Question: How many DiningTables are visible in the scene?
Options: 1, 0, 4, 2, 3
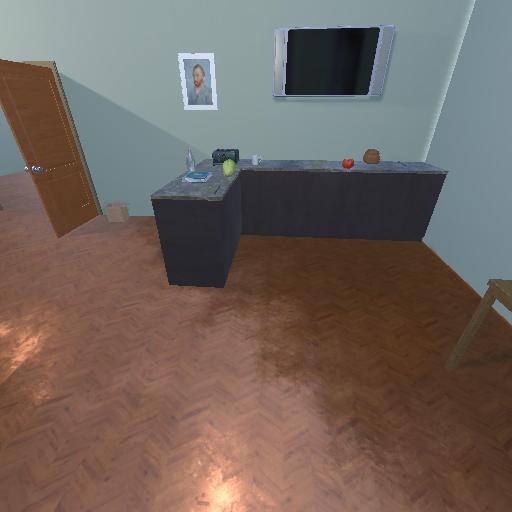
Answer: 1